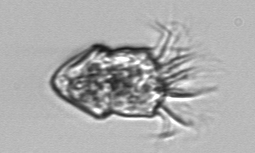
Label: Strombidium_inclinatum